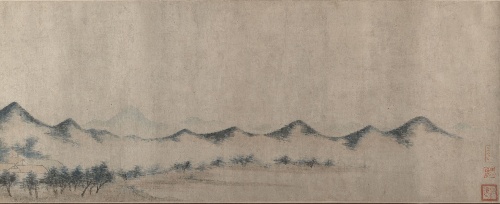
Title: 明/清　佚名　仿方從義　巢雲圖　卷|Landscape
Artist: Unidentified artist|Fang Congyi
Artist bio: |Chinese, ca. 1301–after 1378
Object type: Handscroll
Classification: Paintings
Medium: Handscroll; ink and color on silk
Culture: China
Period: Ming (1368–1644) or Qing dynasty (1644–1911)
Dimensions: Overall: 10 1/2 x 106 in. (26.7 x 269.2 cm)
Overall with mounting: 11 1/8 in. (28.3 cm)
Department: Asian Art
Credit line: From the Collection of A. W. Bahr, Purchase, Fletcher Fund, 1947
Accession year: 1947
Repository: Metropolitan Museum of Art, New York, NY
Tags: Mountains|Landscapes